RGB frame:
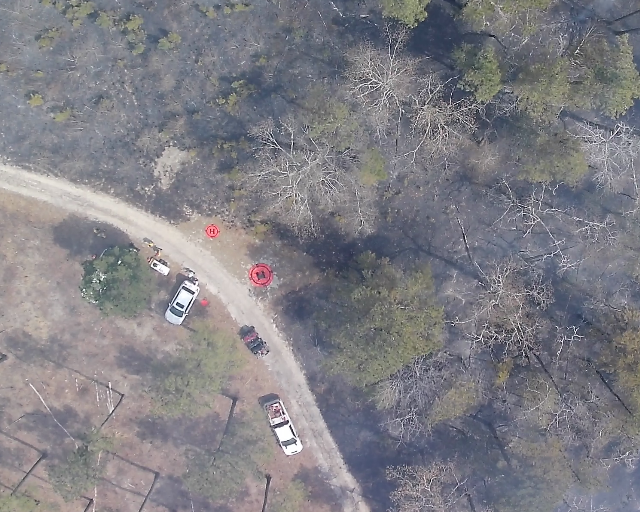
Thermal frame:
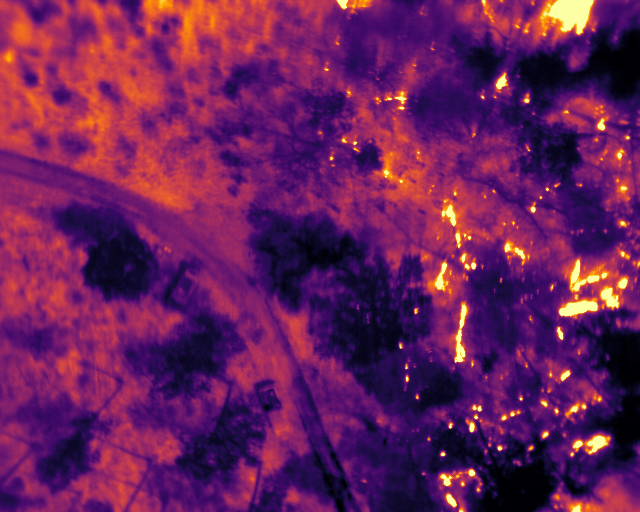
Captured: 2026-02-26 03:41:46
Pixels at or above 80 °C: 1679 (fraction of frame: 0.005124)